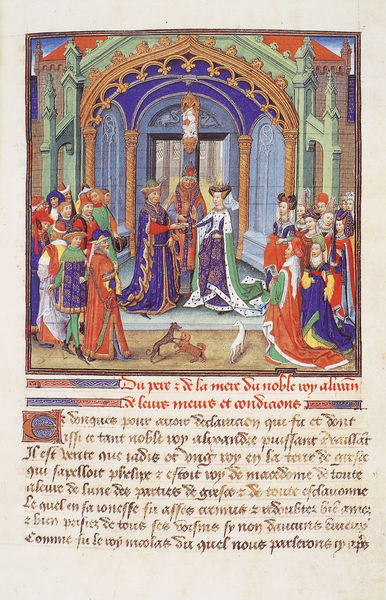
Titel: Roman  du bon roi Alexandre (französische Übersetzung von Jean Wauquelin)
Künstler: Willem Vrelant
Standort: Herkunftsort: Brügge (EU - B)
Institution: Paris, Musée du Petit Palais
Schlagwörter: blau, mann, weiß, frauen, gelb, grün, menschen, stadt, bunt, frankreich, frau, männer, säule, säulen, zeichnung, hund, hunde, rot, schloss, tiere, fest, gesellschaft, haube, malerei, menge, feier, bibel, hände, kirche, gewand, gold, reich, adel, gewänder, paar, blatt, schrift, zuschauer, mauer, farbe, hof, bischof, könig, thron, braut, inschrift, stufe, buch, burg, illustration, text, buchdruck, buchseite, pfarrer, mittelalter, krönung, pastor, priester, kapelle, baldachin, hochzeit, königin, flugblatt, hofstaat, handschrift, latein, heirat, trauung, vermählung, buchmalerei, inkunabel, folio, texz, schriftbuch